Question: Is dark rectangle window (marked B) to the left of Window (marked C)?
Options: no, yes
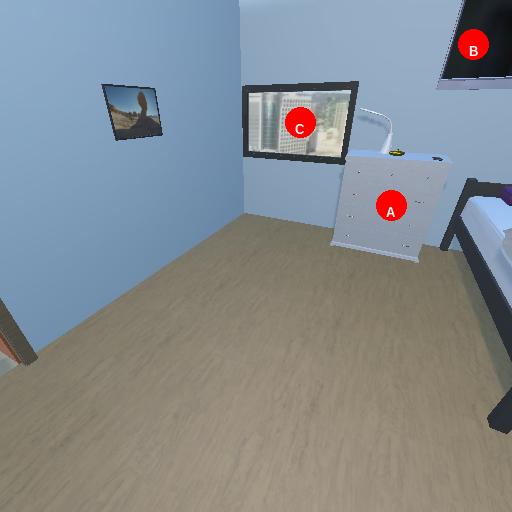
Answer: no